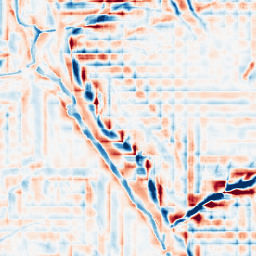
Category: wavelet
Decomposition family: wavelet_dwt
Decomposition parameters: wavelet: db2
level: 4
Upsampling method: sinc_blackman
Upsampling parameters: scale: 8
kernel_size: 16
Upsampling scale: 8